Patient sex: M
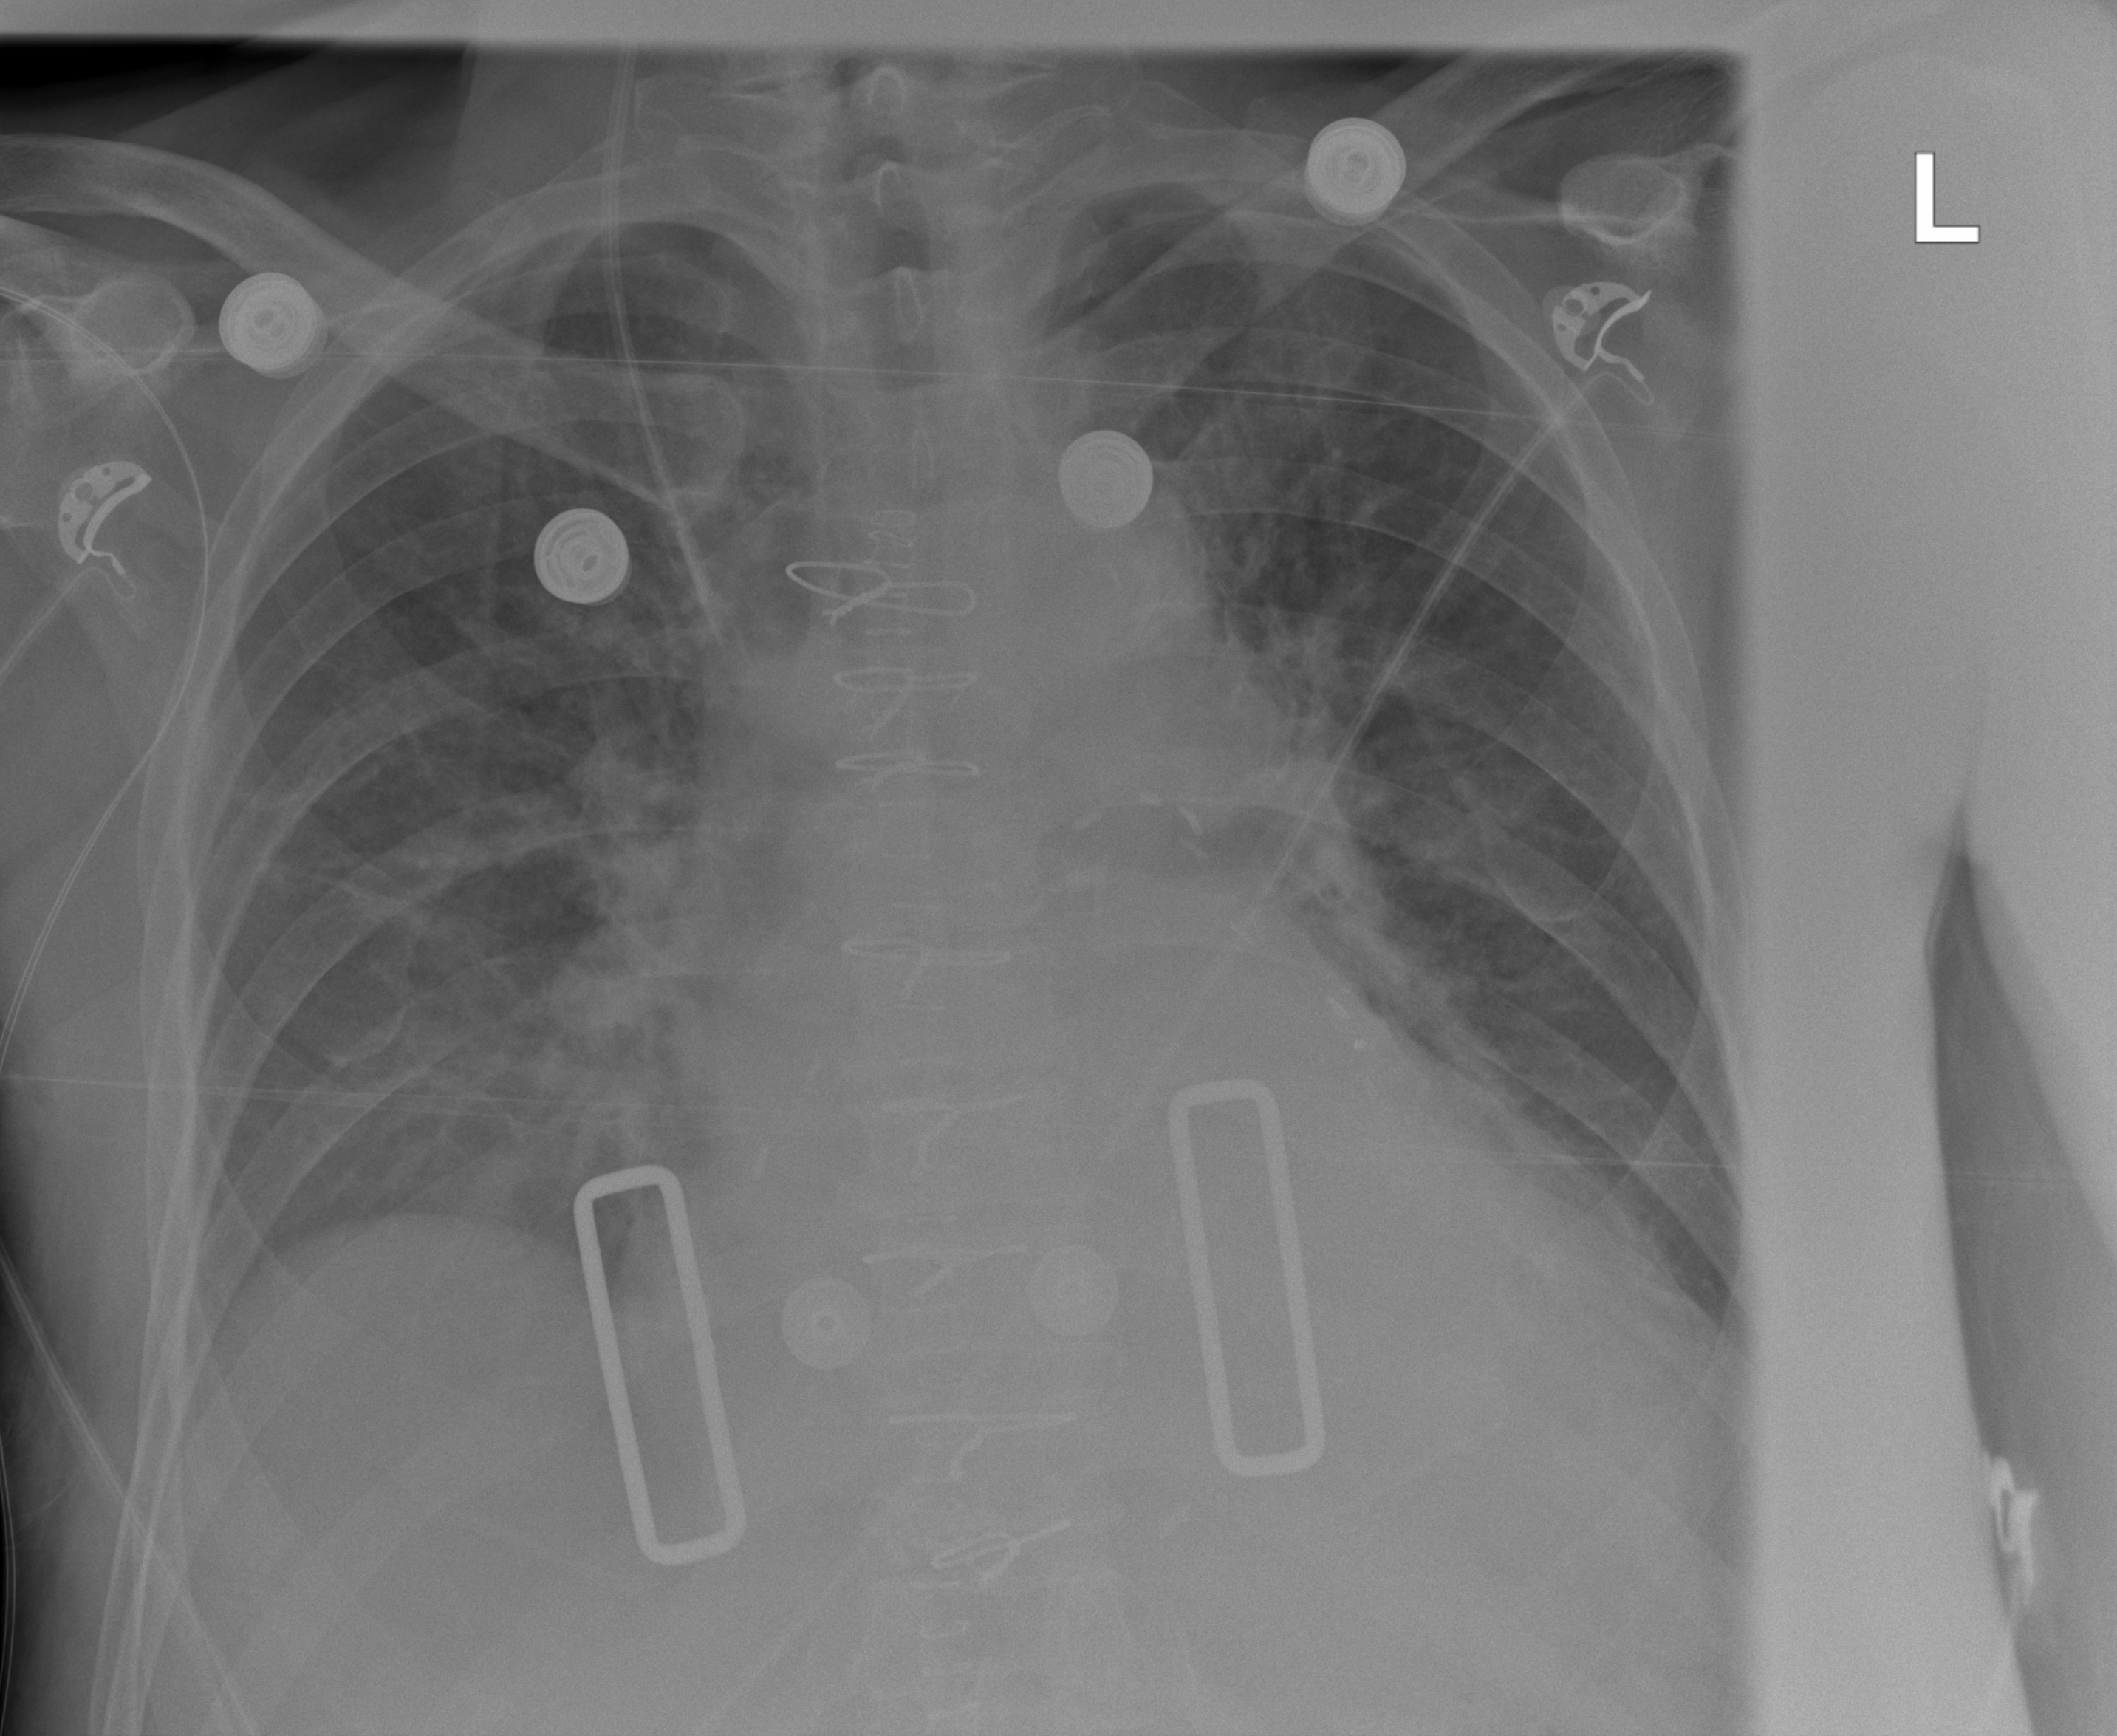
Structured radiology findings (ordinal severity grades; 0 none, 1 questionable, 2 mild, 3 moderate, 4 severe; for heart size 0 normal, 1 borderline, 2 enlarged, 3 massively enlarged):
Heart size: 2
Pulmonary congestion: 1
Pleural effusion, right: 0
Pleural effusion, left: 0
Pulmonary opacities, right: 0
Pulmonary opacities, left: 0
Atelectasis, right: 2
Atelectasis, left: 0